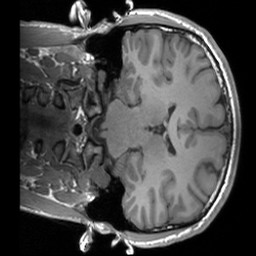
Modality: T1w
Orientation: coronal
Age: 20
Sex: male
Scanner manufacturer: siemens
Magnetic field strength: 3 T
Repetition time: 1.9 s
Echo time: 0.00226 s